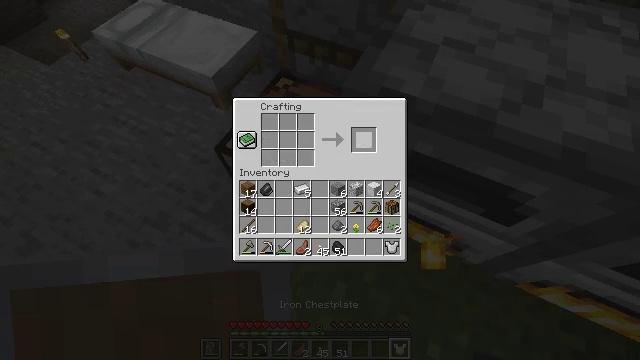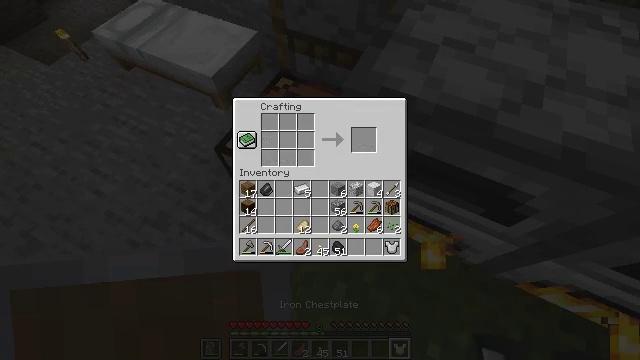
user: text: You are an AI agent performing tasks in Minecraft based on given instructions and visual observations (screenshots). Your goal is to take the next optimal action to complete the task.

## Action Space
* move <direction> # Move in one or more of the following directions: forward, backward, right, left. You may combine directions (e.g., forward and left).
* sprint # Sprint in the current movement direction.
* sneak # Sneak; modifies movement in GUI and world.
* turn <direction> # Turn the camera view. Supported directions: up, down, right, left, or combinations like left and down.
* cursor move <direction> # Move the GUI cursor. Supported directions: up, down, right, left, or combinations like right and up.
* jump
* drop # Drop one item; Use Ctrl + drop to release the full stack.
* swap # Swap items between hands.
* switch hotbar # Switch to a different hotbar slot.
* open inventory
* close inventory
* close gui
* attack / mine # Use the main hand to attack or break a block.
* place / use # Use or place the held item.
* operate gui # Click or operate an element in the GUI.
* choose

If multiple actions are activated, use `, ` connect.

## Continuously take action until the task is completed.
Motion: motion action
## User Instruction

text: Open the crafting table and craft an iron chestplate.
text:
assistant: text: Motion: sneak, cursor move down
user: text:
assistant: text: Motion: sneak